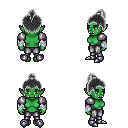
a pixel art fantasy rpg character, female body template, orc, green skin, steel arm armor, metal pants, gray short topknot hairstyle, white cloth bandages, metal boots, four views (front, back, left, right), 2x2 character sprite sheet, small pixel art, hard edges, no anti-aliasing